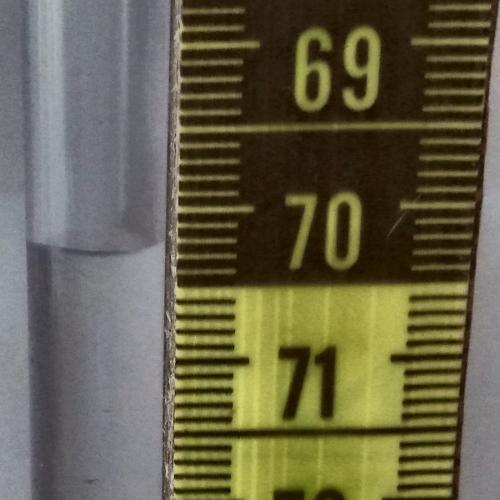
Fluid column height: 70.2 cm